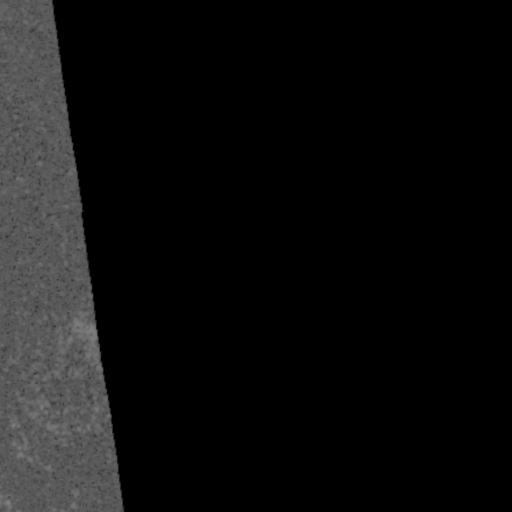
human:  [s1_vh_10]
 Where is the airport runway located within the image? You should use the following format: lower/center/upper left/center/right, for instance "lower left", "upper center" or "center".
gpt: The airport runway is located in the lower left of the image.
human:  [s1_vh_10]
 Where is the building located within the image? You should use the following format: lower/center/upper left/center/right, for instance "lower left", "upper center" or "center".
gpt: The building is located in the lower left of the image.
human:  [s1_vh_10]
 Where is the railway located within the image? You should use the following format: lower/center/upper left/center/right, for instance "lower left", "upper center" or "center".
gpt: The railway is located in the lower of the image.
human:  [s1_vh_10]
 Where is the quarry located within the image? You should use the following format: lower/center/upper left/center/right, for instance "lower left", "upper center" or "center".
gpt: There is no quarry in the image.

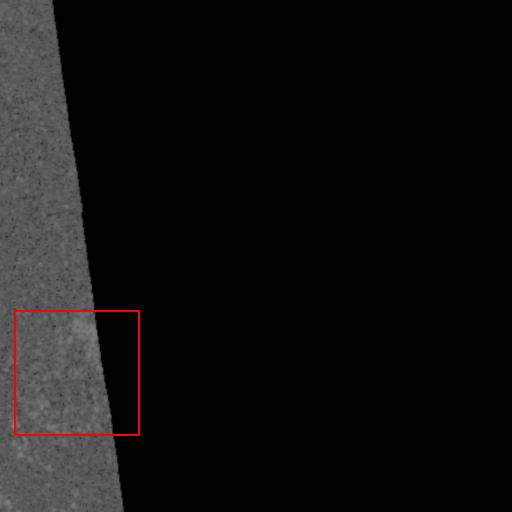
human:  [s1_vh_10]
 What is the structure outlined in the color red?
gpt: The structure outlined in red is a crop field.
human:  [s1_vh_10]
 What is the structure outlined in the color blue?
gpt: There is no blue outline.